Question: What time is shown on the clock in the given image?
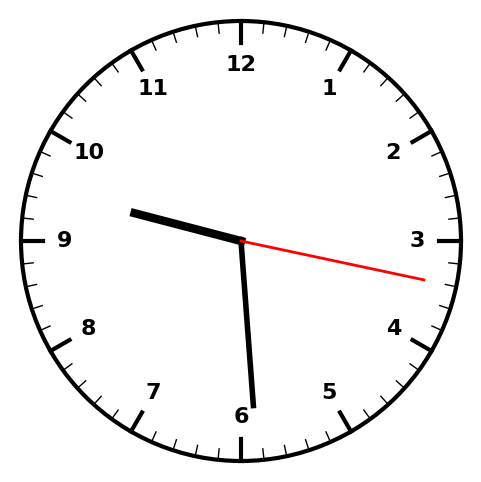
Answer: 09:29:17